Question: I want to echo page title from database value.
'''
<title><?php echo $data['art_title'] ?></title>
'''
But that language is Chinese. Title is not showing correctly. It's look like this now.

how to fix this problem? thank you.
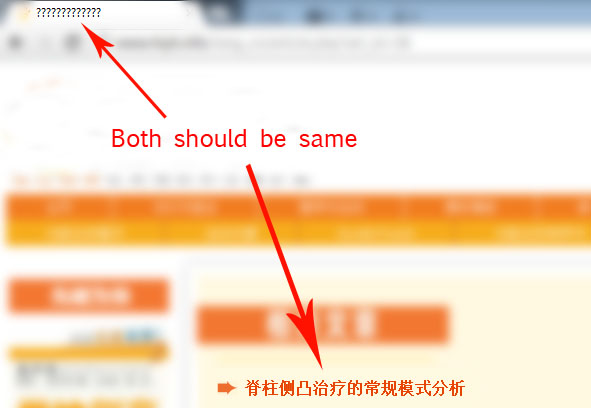
Answer: I found a solution.
'''
$sql = 'SET CHARACTER SET utf8';
'''
here is full code
'''
<?php
// MySQl connection
$db = mysql_connect('host', 'user', 'password');
// Select the database
mysql_select_db('db',$db);
$sql = 'SET CHARACTER SET utf8';
$result = mysql_query($sql, $db);
// SQL query
$sql = "SELECT art_title, art_meta FROM article WHERE art_id=".$_GET['art_id'];
// Send the query
$req = mysql_query($sql) or die('Error SQL !<br>'.$sql.'<br>'.mysql_error());
$data = mysql_fetch_assoc($req);
?>
<meta name="keywords" content="<?php echo $data['art_meta']; ?>" />
<title><?php echo $data['art_title']; ?></title>
'''